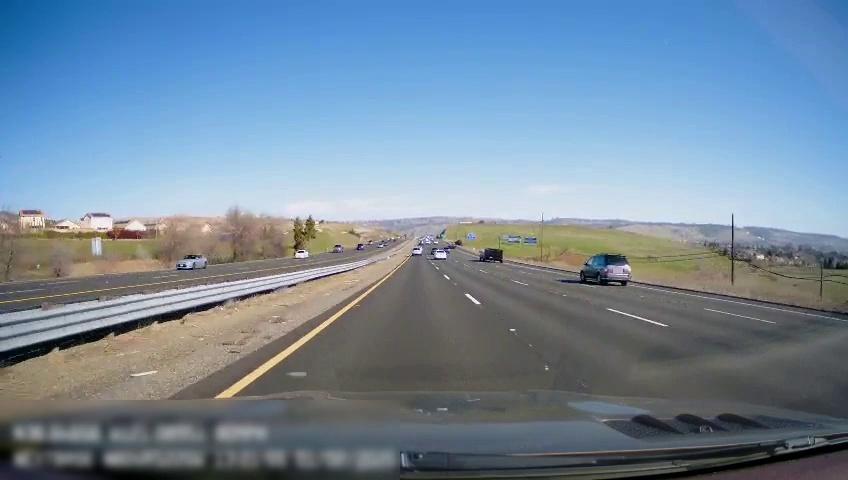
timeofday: Day
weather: Sunny
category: Drivable Space
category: Drivable Space
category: Vehicles | SUV
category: Vehicles | Car
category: Vehicles | Car
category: Vehicles | SUV
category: Vehicles | Car
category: Vehicles | Other LV
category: Vehicles | Car
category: Lanes | Current Lane
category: Lanes | Current Lane
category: Lanes | Alternate Lane
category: Lanes | Alternate Lane
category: Lanes | Alternate Lane
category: Lanes | Opposite Lane
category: Lanes | Opposite Lane
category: Lanes | Opposite Lane